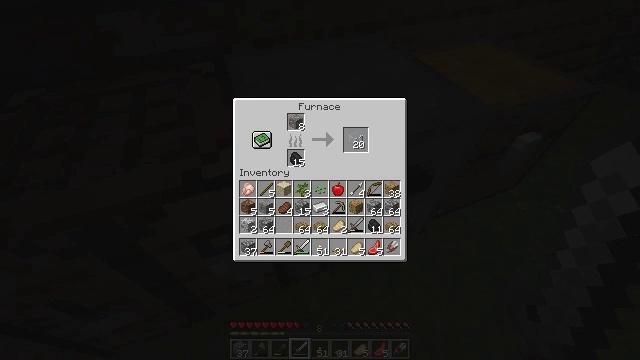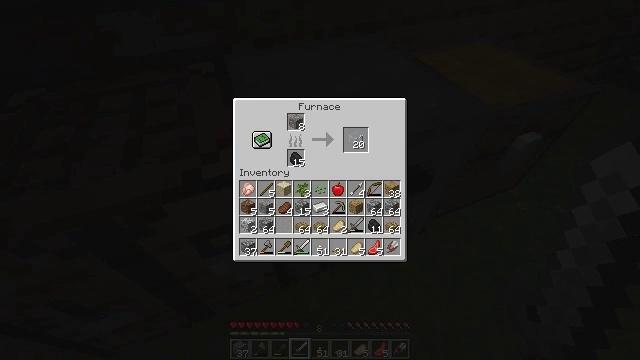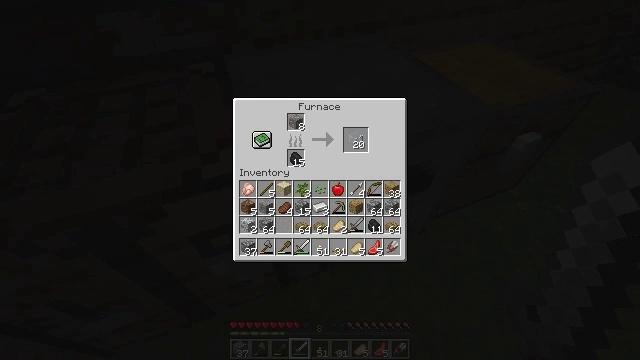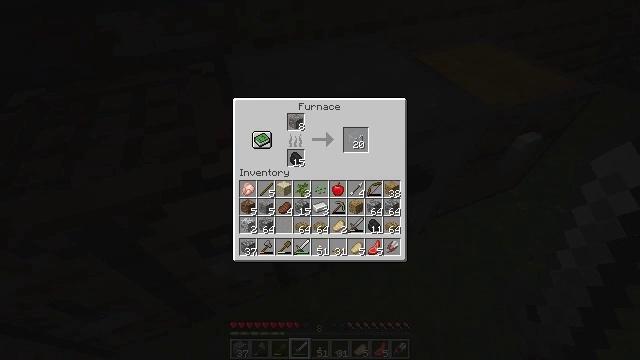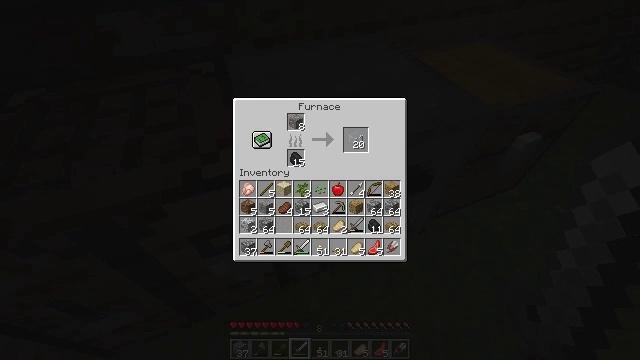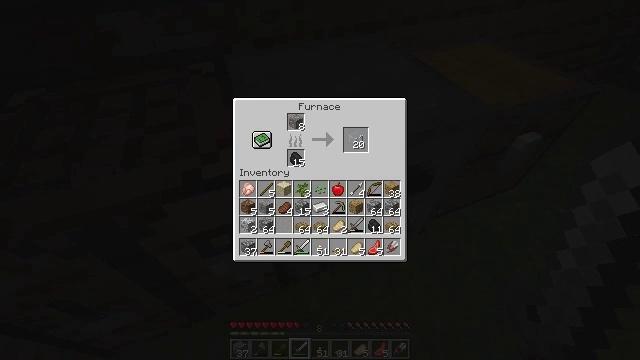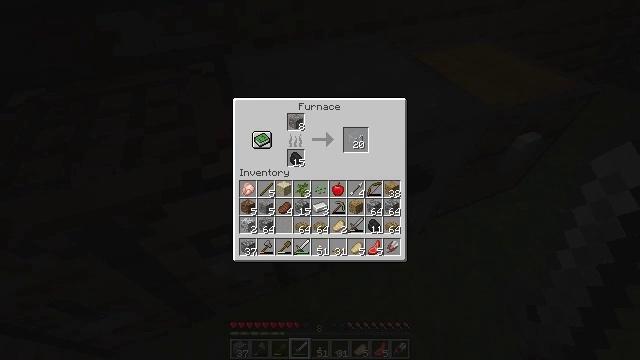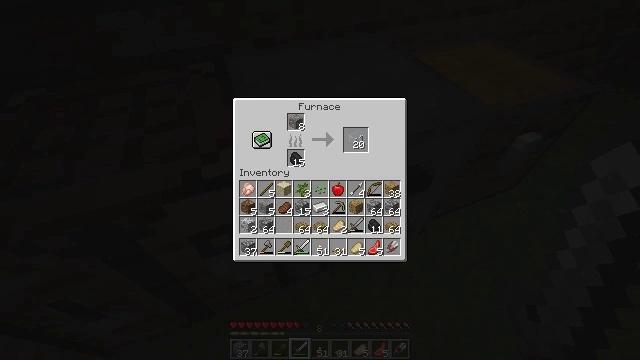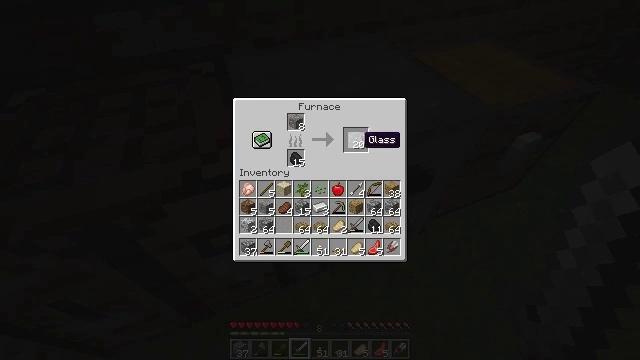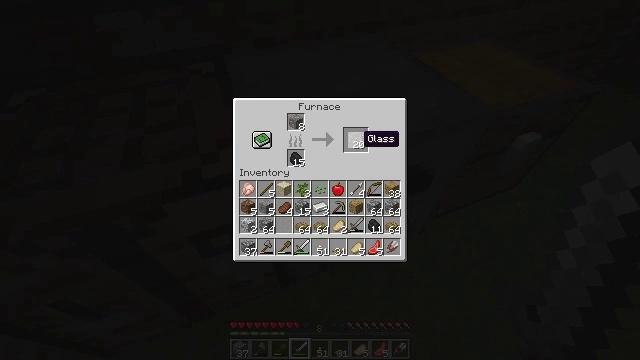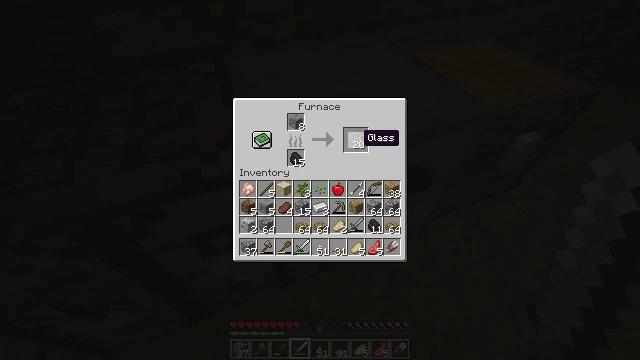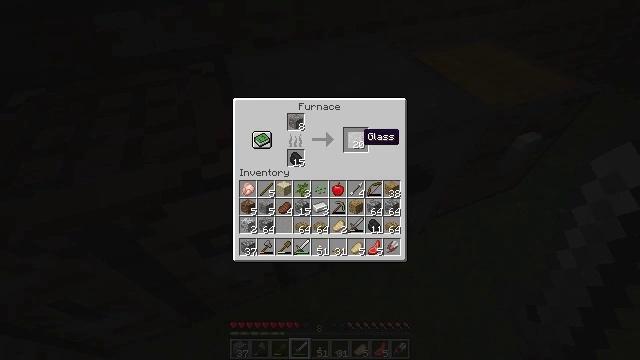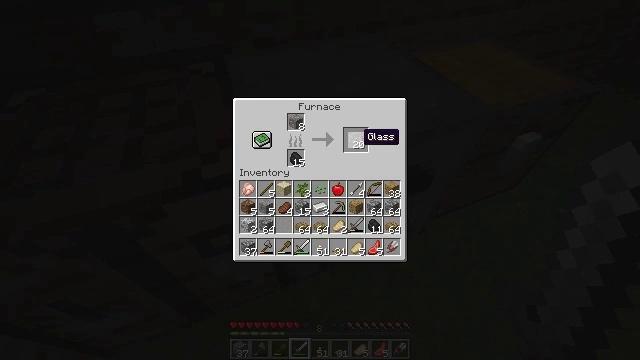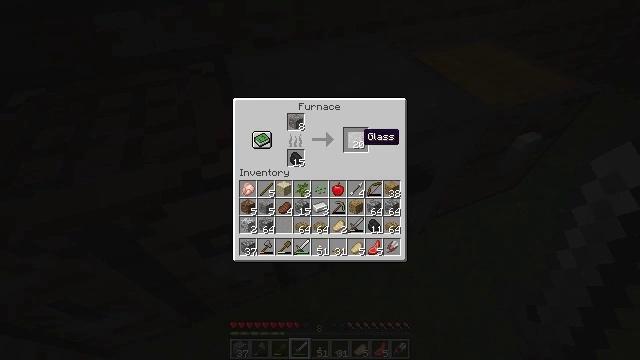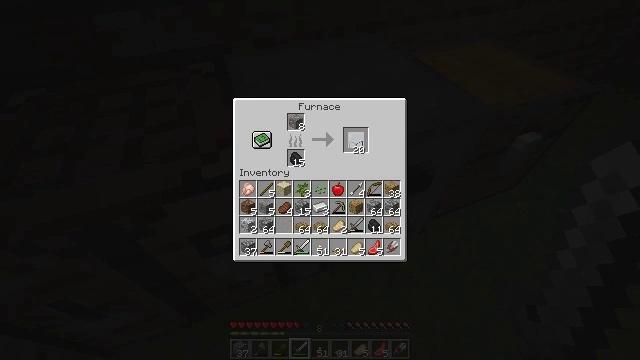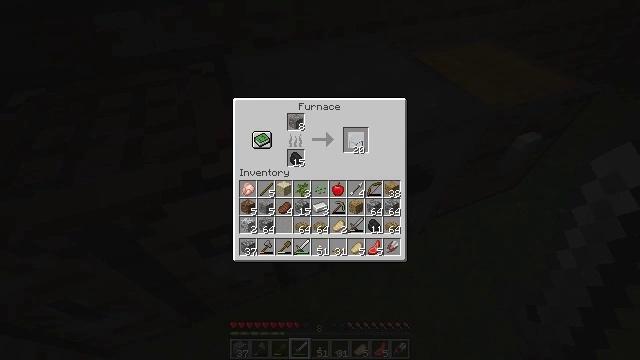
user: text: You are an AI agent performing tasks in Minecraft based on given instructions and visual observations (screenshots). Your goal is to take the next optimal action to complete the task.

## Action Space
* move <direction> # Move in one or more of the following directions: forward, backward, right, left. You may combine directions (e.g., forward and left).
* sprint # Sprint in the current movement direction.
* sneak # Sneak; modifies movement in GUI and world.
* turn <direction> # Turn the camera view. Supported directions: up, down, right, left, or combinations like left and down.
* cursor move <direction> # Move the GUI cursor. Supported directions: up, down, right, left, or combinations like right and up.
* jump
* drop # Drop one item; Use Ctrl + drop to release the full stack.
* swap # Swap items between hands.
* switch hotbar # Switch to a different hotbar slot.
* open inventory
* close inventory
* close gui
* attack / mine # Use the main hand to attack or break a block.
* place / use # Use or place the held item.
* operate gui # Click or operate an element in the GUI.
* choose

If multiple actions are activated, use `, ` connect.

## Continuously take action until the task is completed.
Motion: motion action
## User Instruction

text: Interact with a furnace to make glass.
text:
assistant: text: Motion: no_op
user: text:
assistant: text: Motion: no_op
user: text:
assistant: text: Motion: no_op
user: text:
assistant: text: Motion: no_op
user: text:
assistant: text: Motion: no_op
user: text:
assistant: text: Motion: no_op
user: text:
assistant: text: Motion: no_op
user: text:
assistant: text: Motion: no_op
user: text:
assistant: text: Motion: no_op
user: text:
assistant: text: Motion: no_op
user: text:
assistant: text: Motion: no_op
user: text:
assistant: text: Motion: no_op
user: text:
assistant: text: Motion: no_op
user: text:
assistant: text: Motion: operate gui
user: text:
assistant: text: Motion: operate gui
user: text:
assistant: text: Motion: no_op
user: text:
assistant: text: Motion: no_op
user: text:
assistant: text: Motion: no_op
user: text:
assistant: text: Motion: no_op